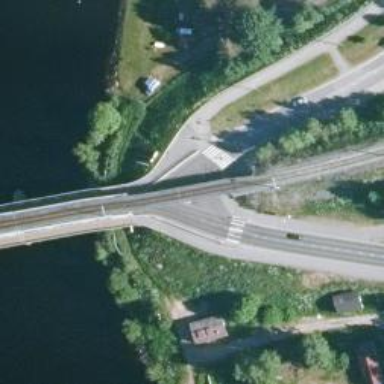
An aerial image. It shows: Bridge with railway tracks. The electrified line has continuous contact line.